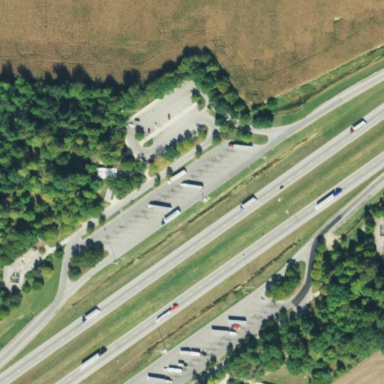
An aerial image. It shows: Rest area along the road.